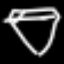
Label: diamond